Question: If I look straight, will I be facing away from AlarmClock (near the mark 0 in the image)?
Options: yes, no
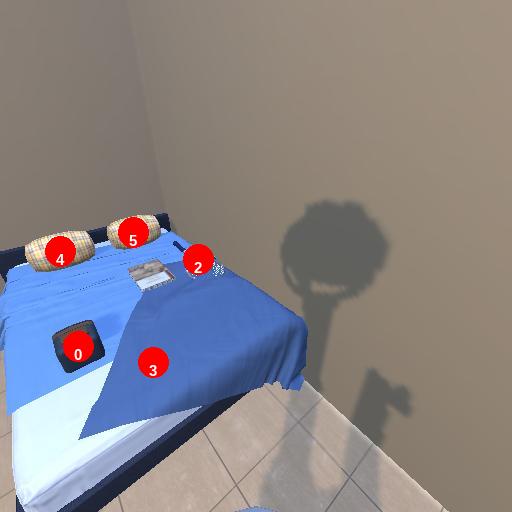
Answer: yes